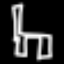
Label: chair